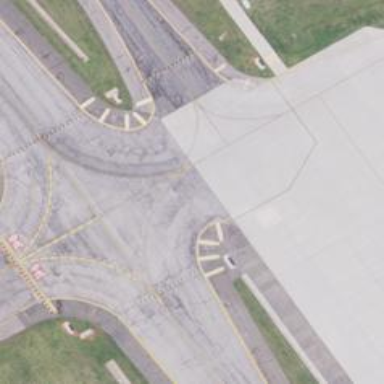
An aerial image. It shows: Taxiway at the airport with asphalt surface.